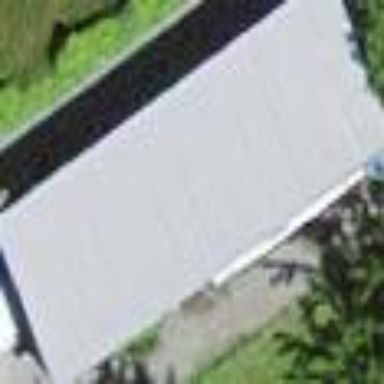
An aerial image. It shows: View of roof of building.